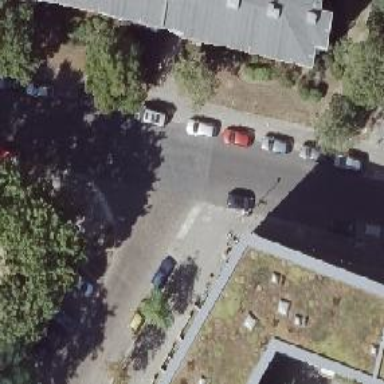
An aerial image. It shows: Residential road with sidewalks on both sides and parking lane on the right.